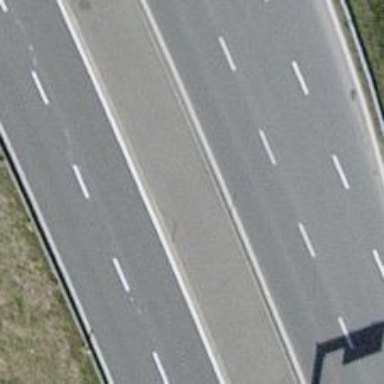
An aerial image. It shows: Asphalt road classified as primary highway.